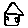
Label: house